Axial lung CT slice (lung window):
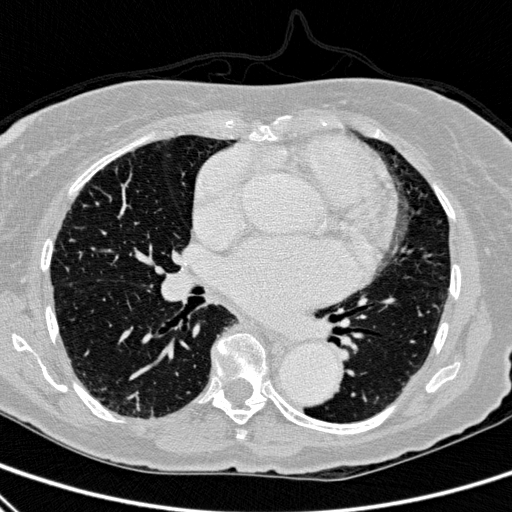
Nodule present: no